Field crop: maize
Growth stage: 1
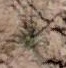
Species: salsola